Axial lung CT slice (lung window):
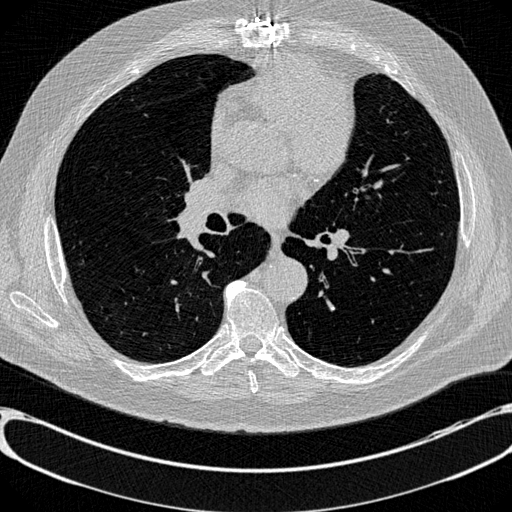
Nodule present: no